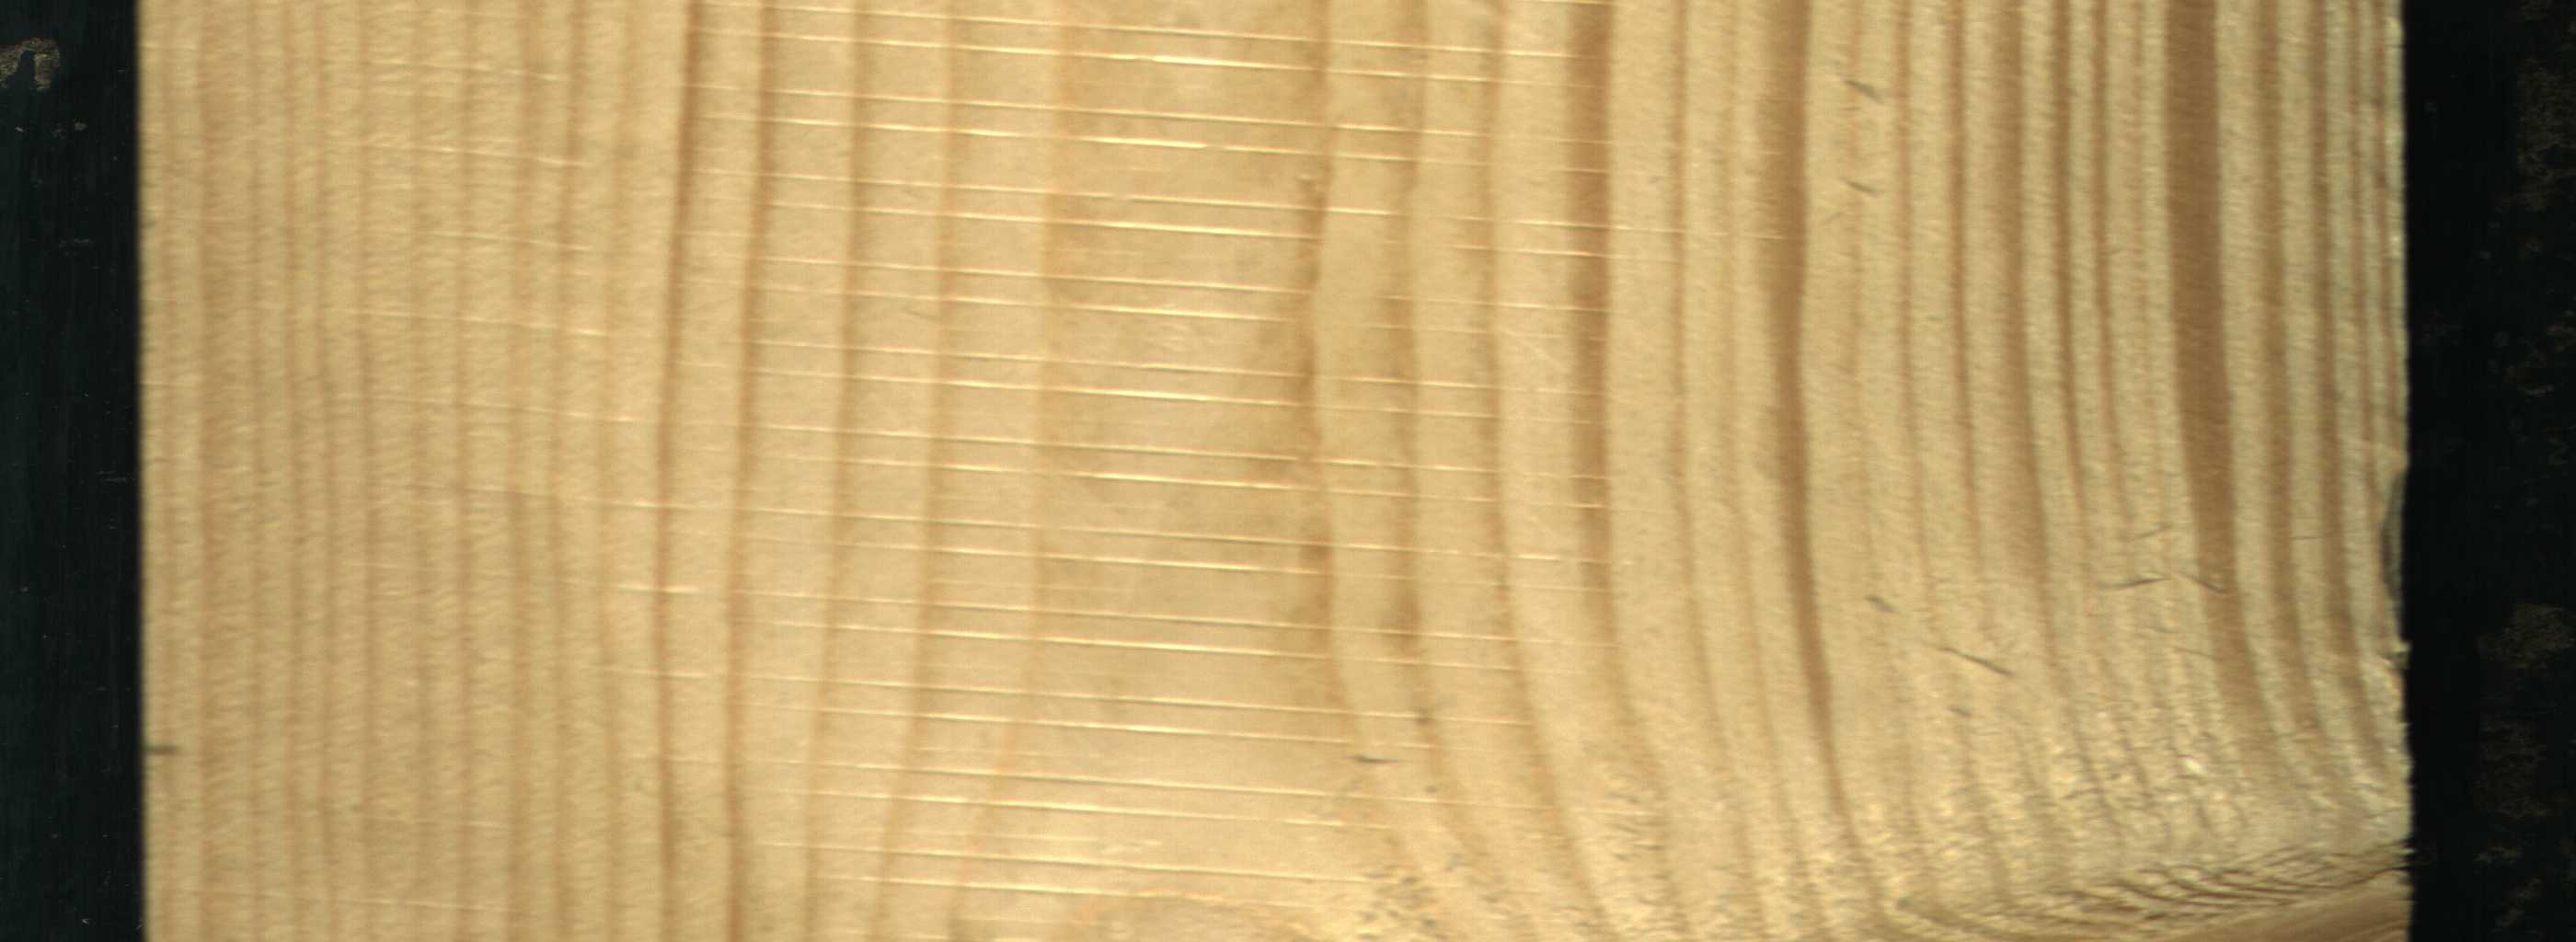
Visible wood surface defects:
Live_Knot